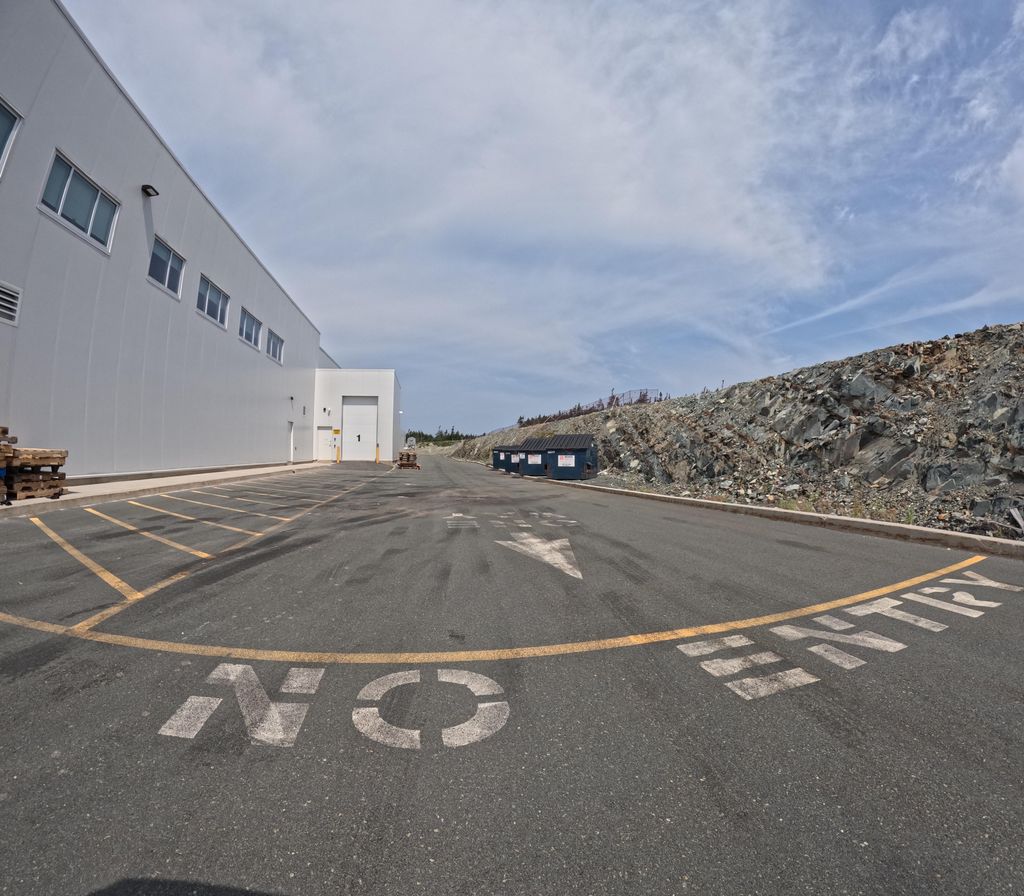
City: st_johns